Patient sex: F
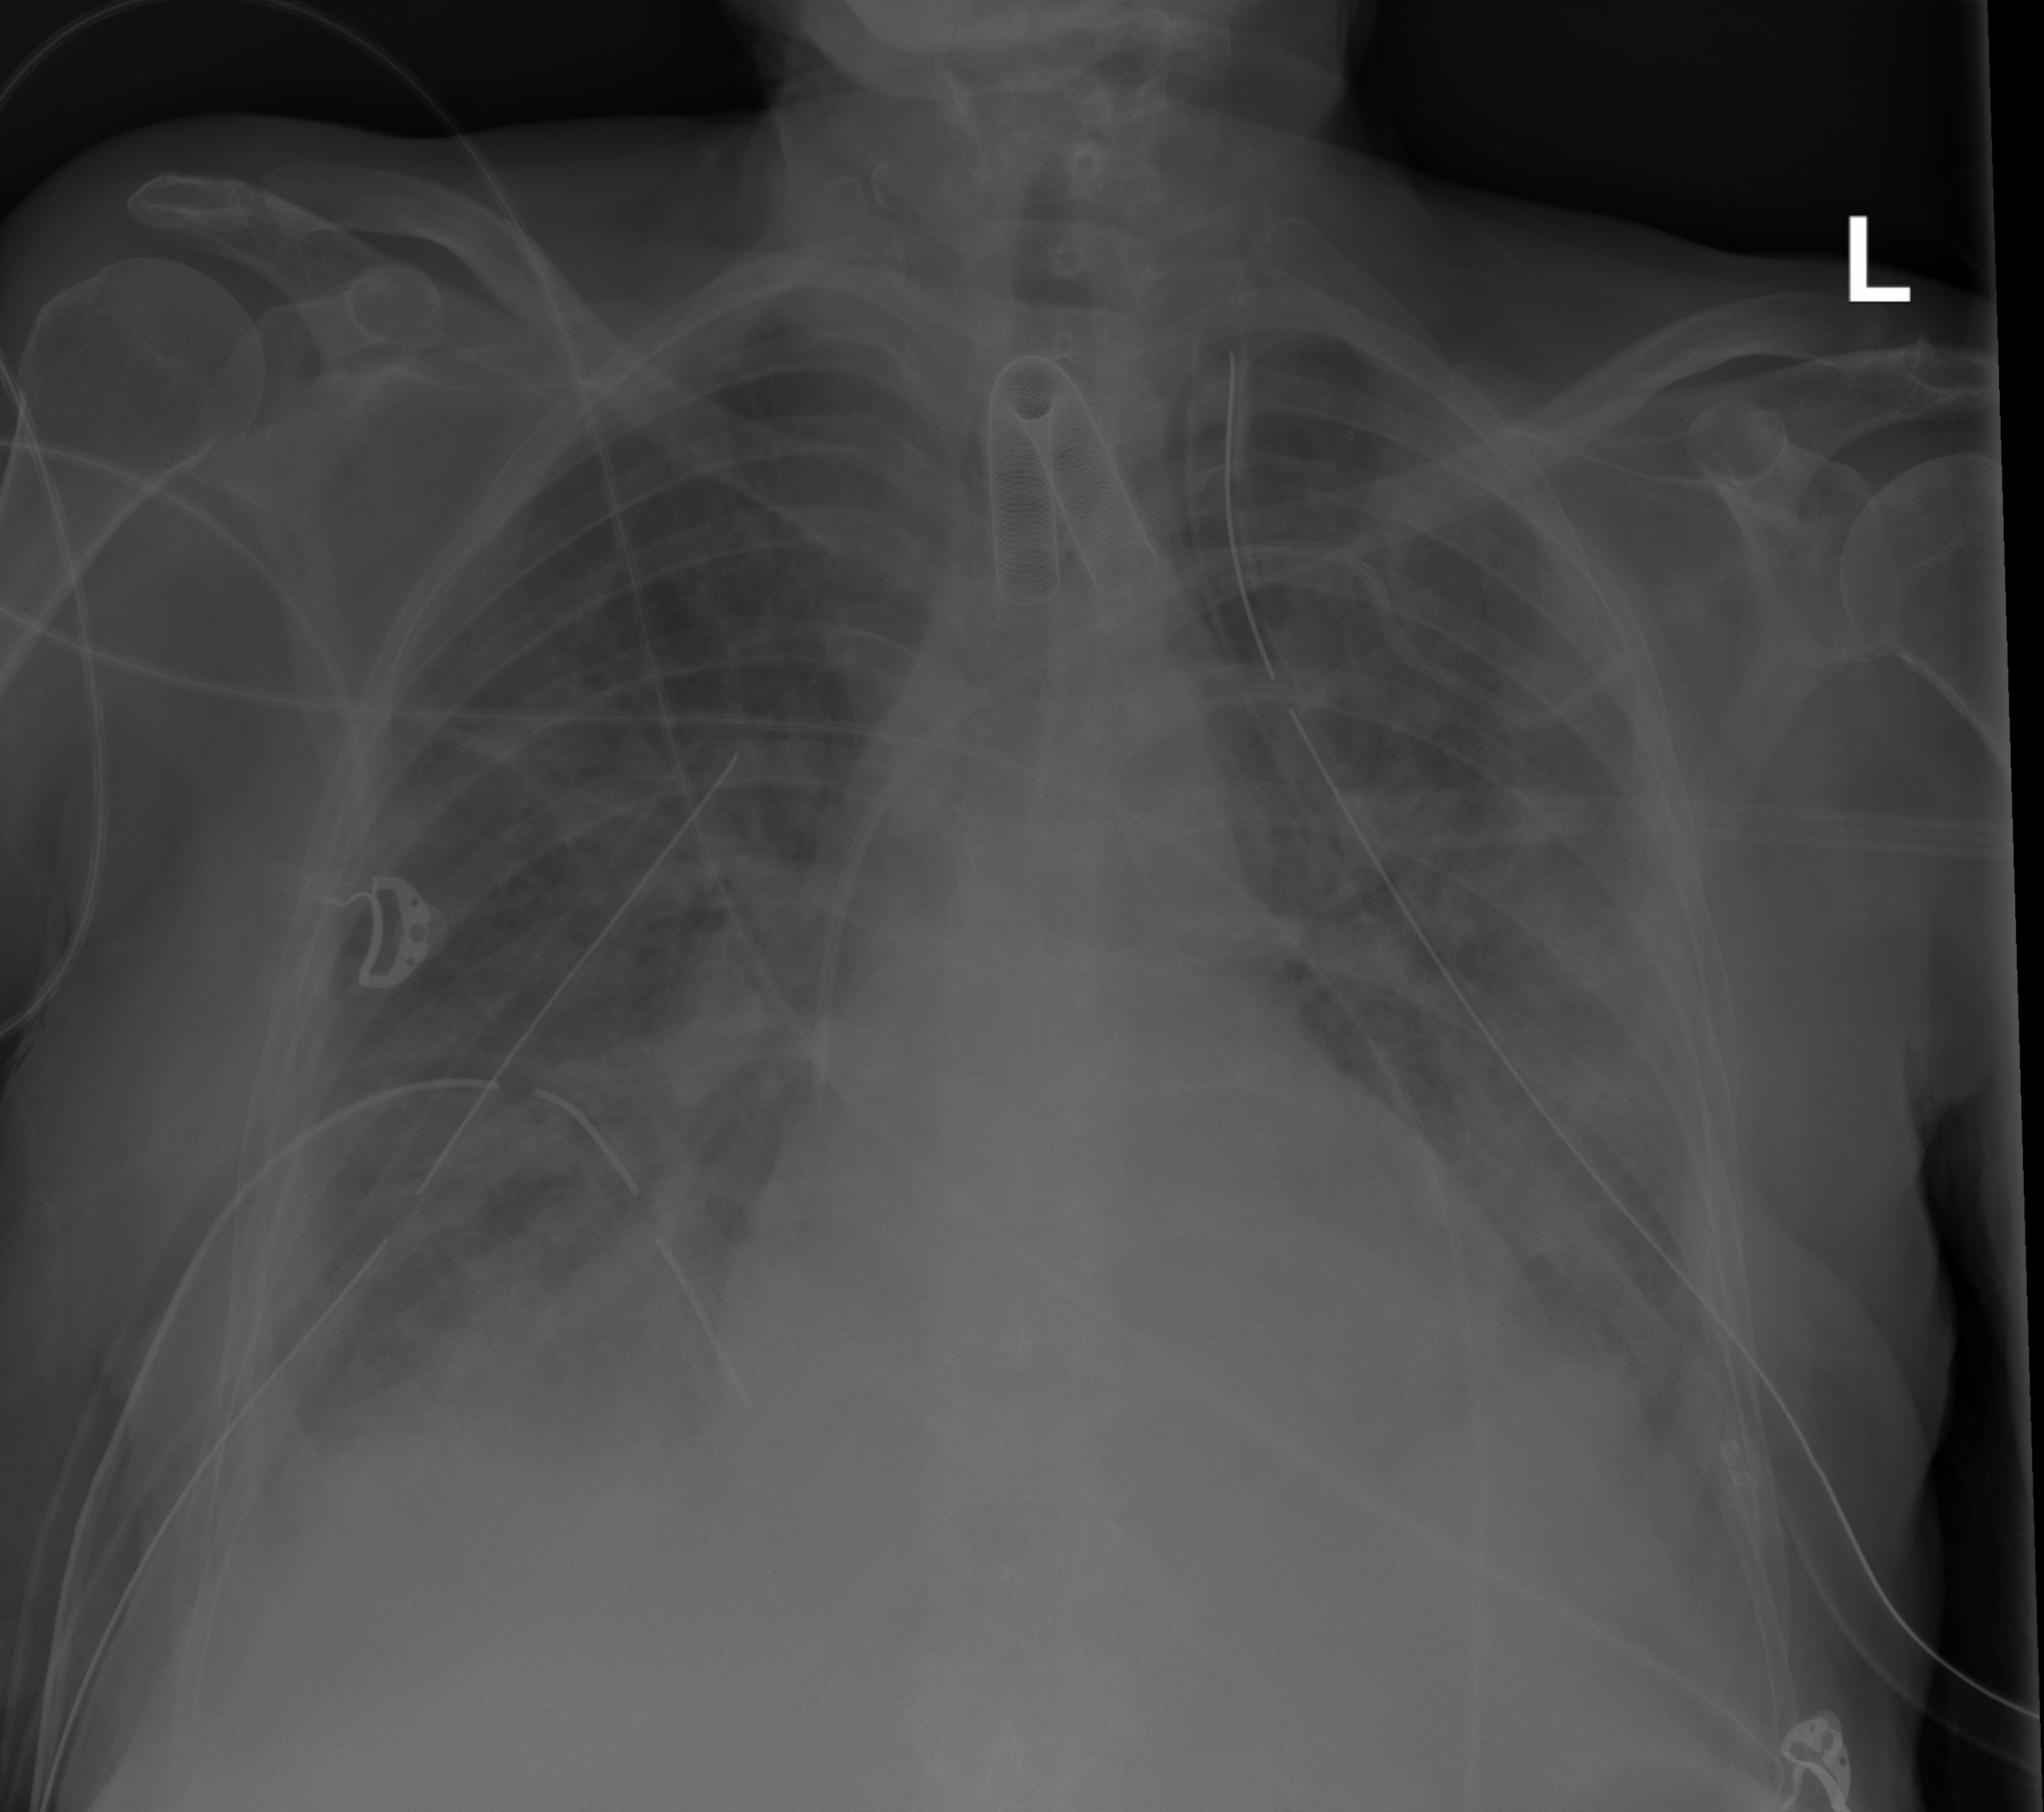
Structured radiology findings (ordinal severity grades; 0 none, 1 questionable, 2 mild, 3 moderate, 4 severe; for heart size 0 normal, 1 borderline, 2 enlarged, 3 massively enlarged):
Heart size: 0
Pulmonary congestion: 3
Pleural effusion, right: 2
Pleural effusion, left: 2
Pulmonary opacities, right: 3
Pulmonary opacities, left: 3
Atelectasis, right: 2
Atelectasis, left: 2